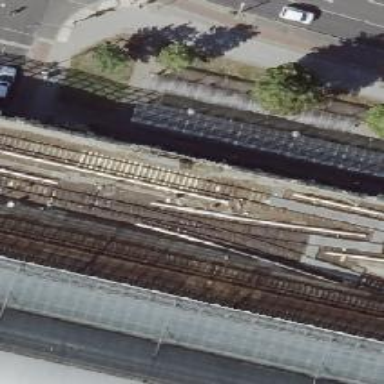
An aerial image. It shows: Railway milestone.